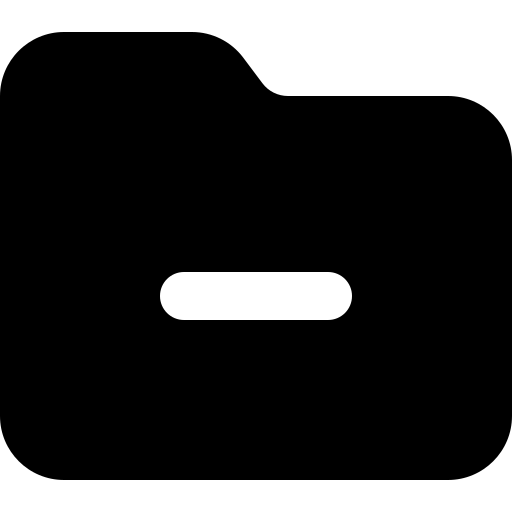
Tags: icon, FontAwesome, fa-icon, solid, folder, minus